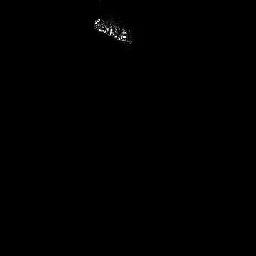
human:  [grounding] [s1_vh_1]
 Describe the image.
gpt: In the satellite image, there is  <ref>1 medium ship </ref> <box>[[35, 4, 51, 18, 0]]</box> located at top.